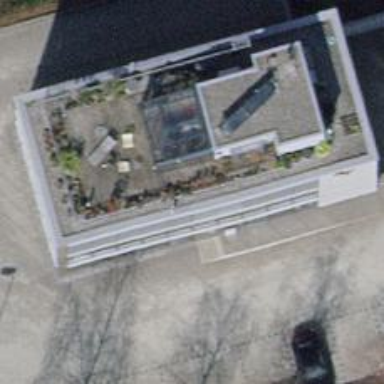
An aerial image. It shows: Furniture shop.